Chest X-ray:
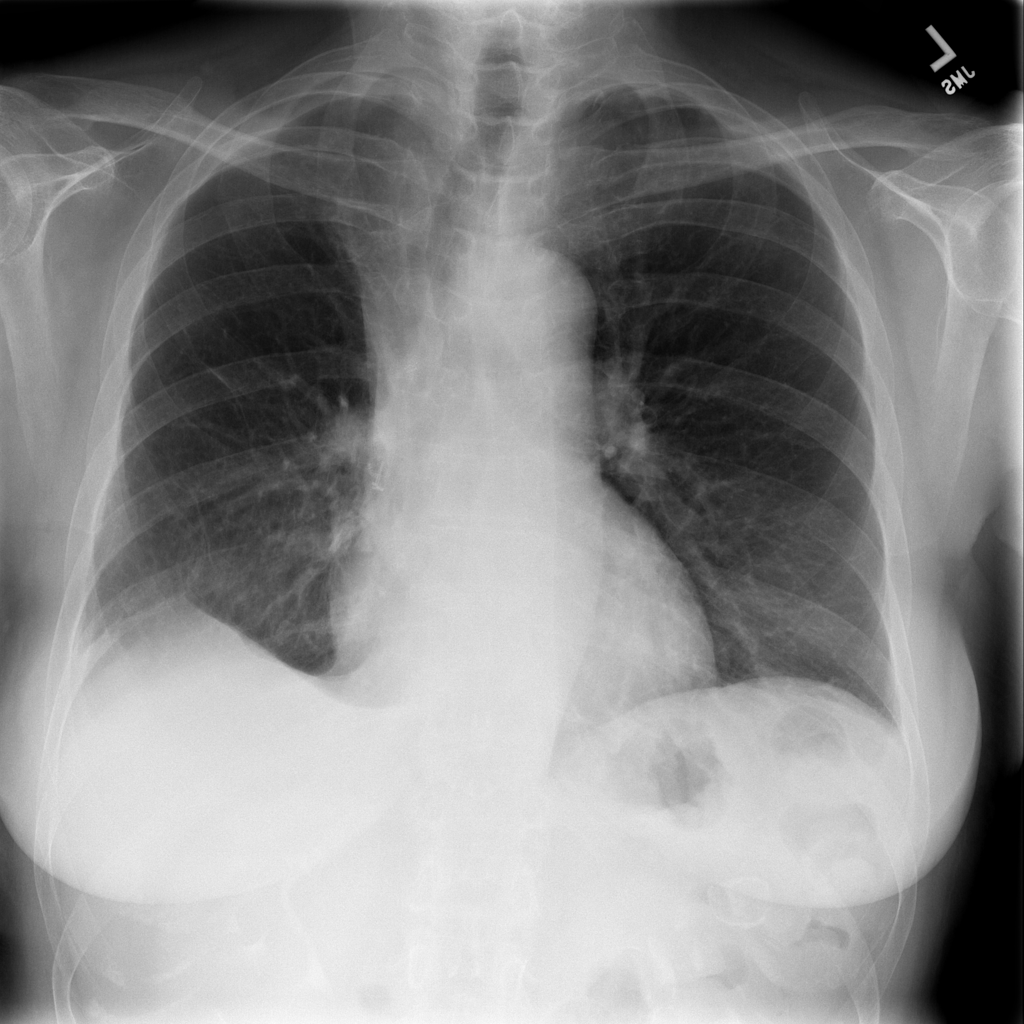
Findings: Pleural Thickening
No abnormal finding: no